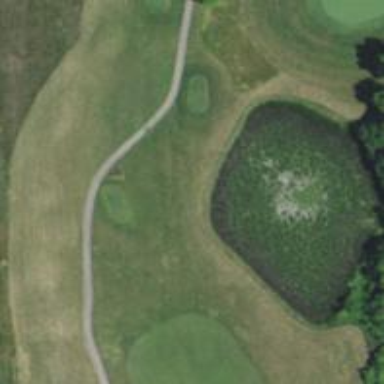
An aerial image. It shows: Scenic view of water hazard on golf course. The natural water feature adds beauty to the landscape.